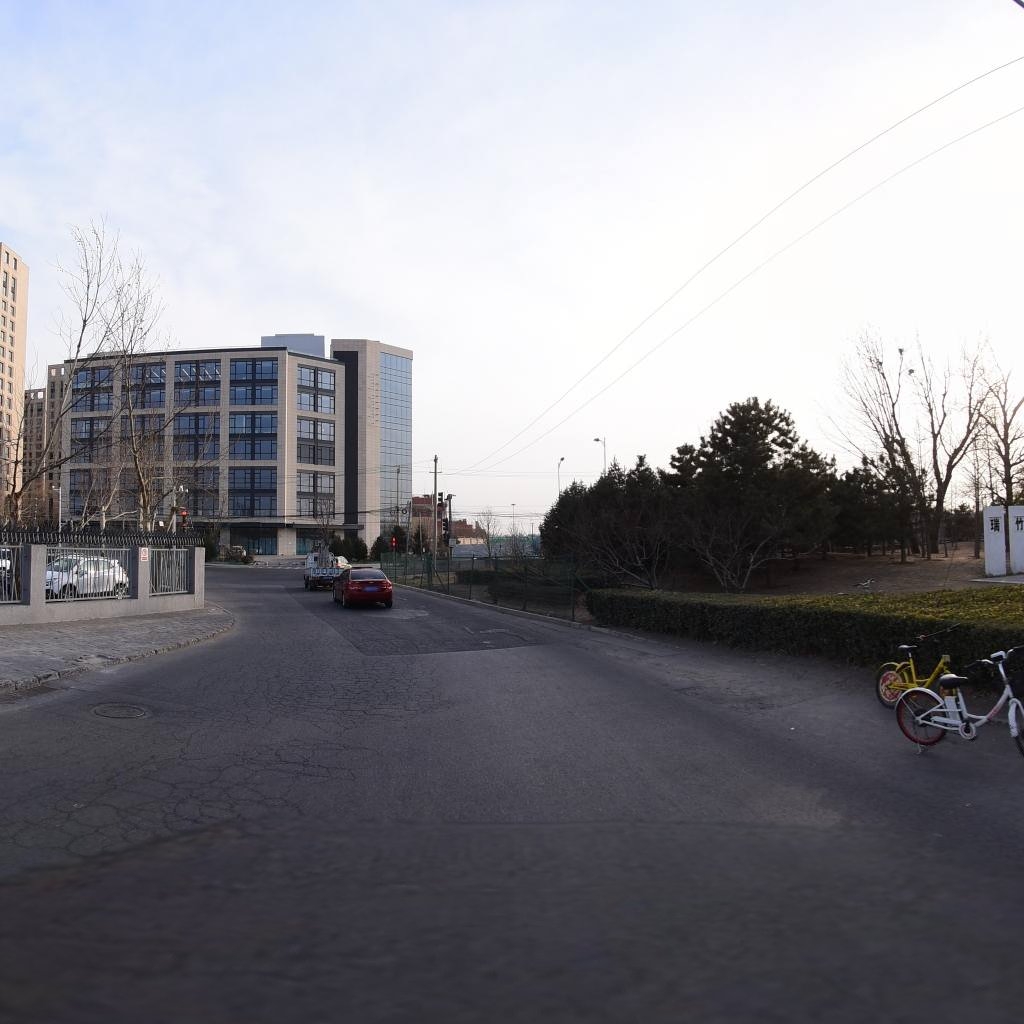
Region: Chaoyang
Road damage annotations: alligator crack, manhole cover